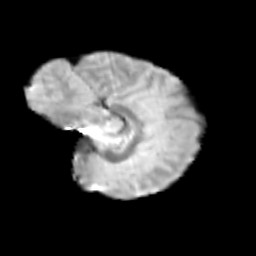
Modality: T2w
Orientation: sagittal
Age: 11
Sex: female
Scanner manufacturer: siemens
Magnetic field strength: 3 T
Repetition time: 3.8 s
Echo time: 0.07 s